Question: I have a strange issue that I don't seem to be able to figure out. In short, I store Timestamp in Firestore, retrieve them and show them in a super basic Flutter application that basically just counts down to those dates as you can see in the screenshot (ignore the fact that those dates are in the past, those things don't matter right now). The values are printed like this: Days:Hours:Minutes:Seconds.

As you can see everything is kinda working as expected, except for the seconds. Both dates are counting down to 00:00:00, so the seconds should be the same and this is what I don't understand. Below is the code I'm using to build the countdown label.
'''
class CountdownLabel extends StatefulWidget {
final DateTime startDate;
const CountdownLabel({
super.key,
required this.startDate,
});
@override
CountdownLabelState createState() => CountdownLabelState();
}
class CountdownLabelState extends State<CountdownLabel> {
Timer? timer;
@override
void initState() {
super.initState();
timer = Timer.periodic(const Duration(seconds: 1), (timer) {
setState(() {});
});
}
Duration get durationUntilStart {
Duration duration = widget.startDate.difference(DateTime.now());
return duration >= duration ? duration : const Duration(seconds: 0);
}
Widget _durationInHoursMinSecsWidget(BuildContext context) {
return Row(
mainAxisSize: MainAxisSize.min,
children: [
componentWidget(durationUntilStart.inDays.toString()),
hoursMinSecSeparator,
componentWidget(durationUntilStart.inHours.remainder(24).toString()),
hoursMinSecSeparator,
componentWidget(durationUntilStart.inMinutes.remainder(60).toString()),
hoursMinSecSeparator,
componentWidget(durationUntilStart.inSeconds.remainder(60).toString())
],
);
}
Widget get hoursMinSecSeparator => Text(
':',
);
Widget componentWidget(String text) {
return Row(
children: [
Text(
text,
),
],
);
}
@override
Widget build(BuildContext context) {
return Row(
children: [
_durationInHoursMinSecsWidget(context),
],
);
}
}
'''
Retrieving the Timestamps from Firestore is just through a basic service with a pagelimit of 20. Don't think this can have anything to do with it since I only have 10 records currently so all the records get loaded at the same time.
Any help in which direction to search for would be greatly appreciated.
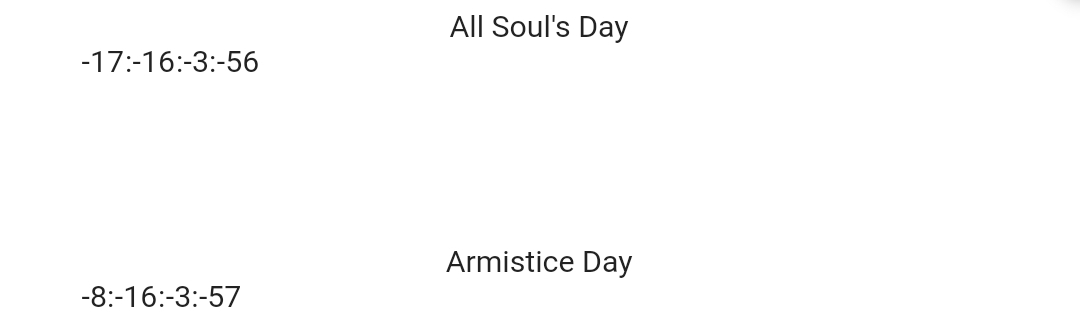
Answer: My best guess is that this is because you use a separate call t 'DateTime.now()' for each countdown timer. If multiple 'CountdownLabelState' widgets are rendered at slightly different times (as rendering each widget takes some time), they'll have slightly different 'now' values.
If that is a problem for your use-case, consider have a single 'now' value in the state of a parent widget - and passing that into each 'CountdownLabelState' widget.